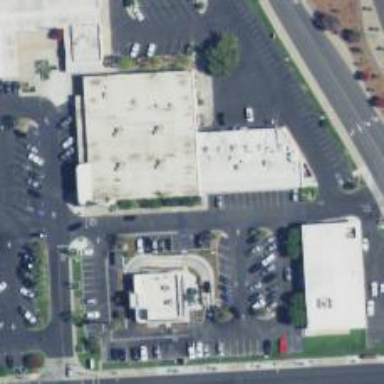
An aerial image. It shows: Post office.